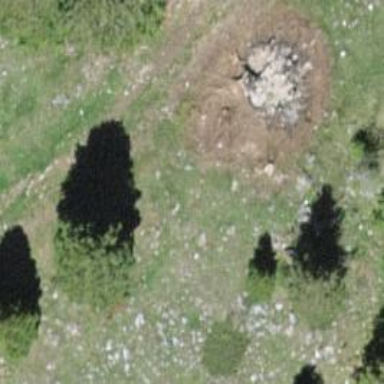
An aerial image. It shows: Needle-leaved tree in nature.